Question: I am creating sounds by exciting bandpass filters with a short impulse and summing the outputs together. The more filters I use the more there seems to be a clipping sound at the very beginning. When I visualize the sound wave I realize the gain of the first crest of the first wavelength is higher than it shoud be when compared to the next wavelenght. When I just have one filter the output is fine. I attach the patch and the sound wave with one filter and with four filters for illustration. How can I correct that first crest? Has it got anything to do with the phase? Cheers
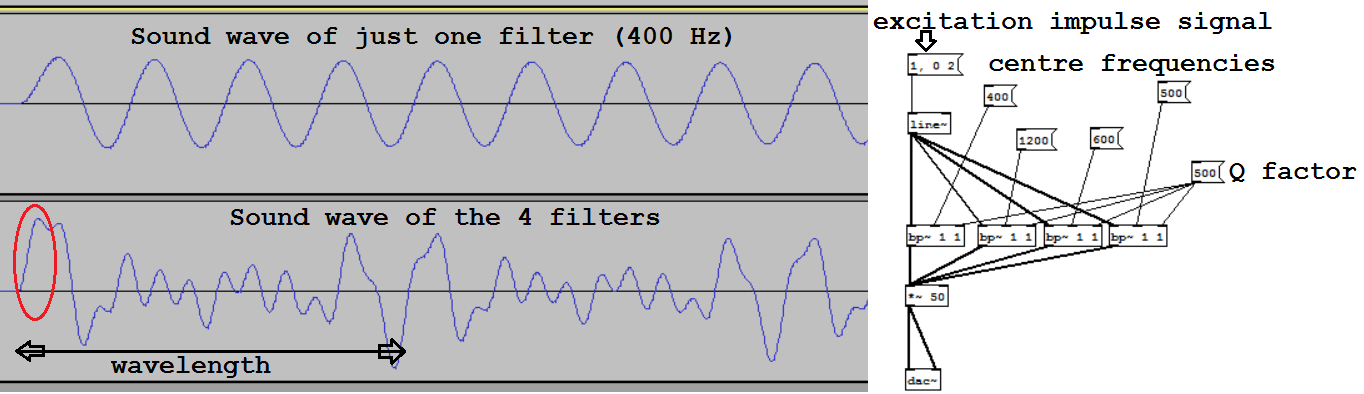
Answer: I got an answer on another forum. It is a phase problem. I solved it by changing the phase of every other bandpass filter by multiplying the output by '[*~ -1]'. Hope this helps someone.